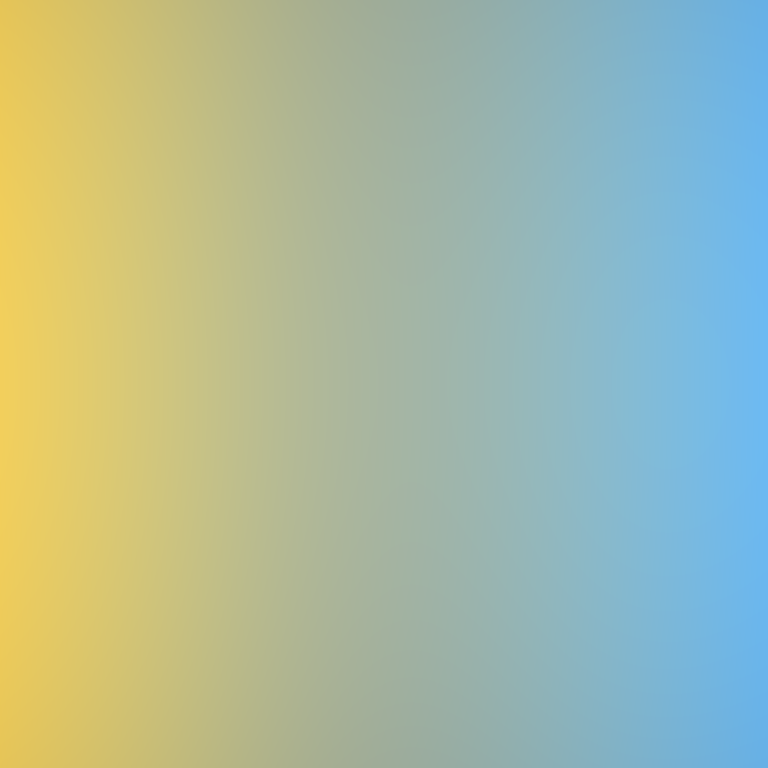
Abstract light effect, smooth gradient from golden yellow to soft blue, calm atmosphere, diffuse light, no room, no furniture, no objects.